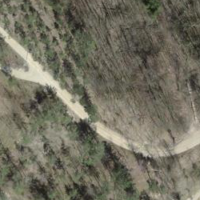
EUNIS habitat code: 41
Species observed at this site:
Pholidoptera griseoaptera
Ruspolia nitidula
Oecanthus pellucens
Sympecma fusca
Euplagia quadripunctaria
Gomphocerippus rufus
Sympetrum striolatum